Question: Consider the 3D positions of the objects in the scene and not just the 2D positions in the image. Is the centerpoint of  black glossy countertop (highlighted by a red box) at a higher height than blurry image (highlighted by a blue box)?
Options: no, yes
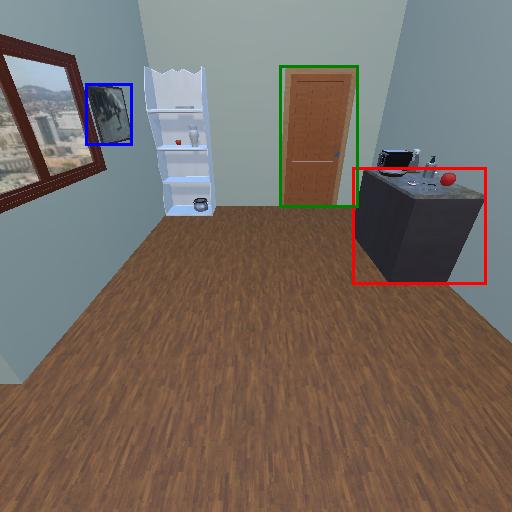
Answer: no